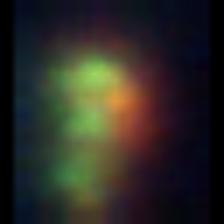
Taxon: NanoPlankton
Group: Other